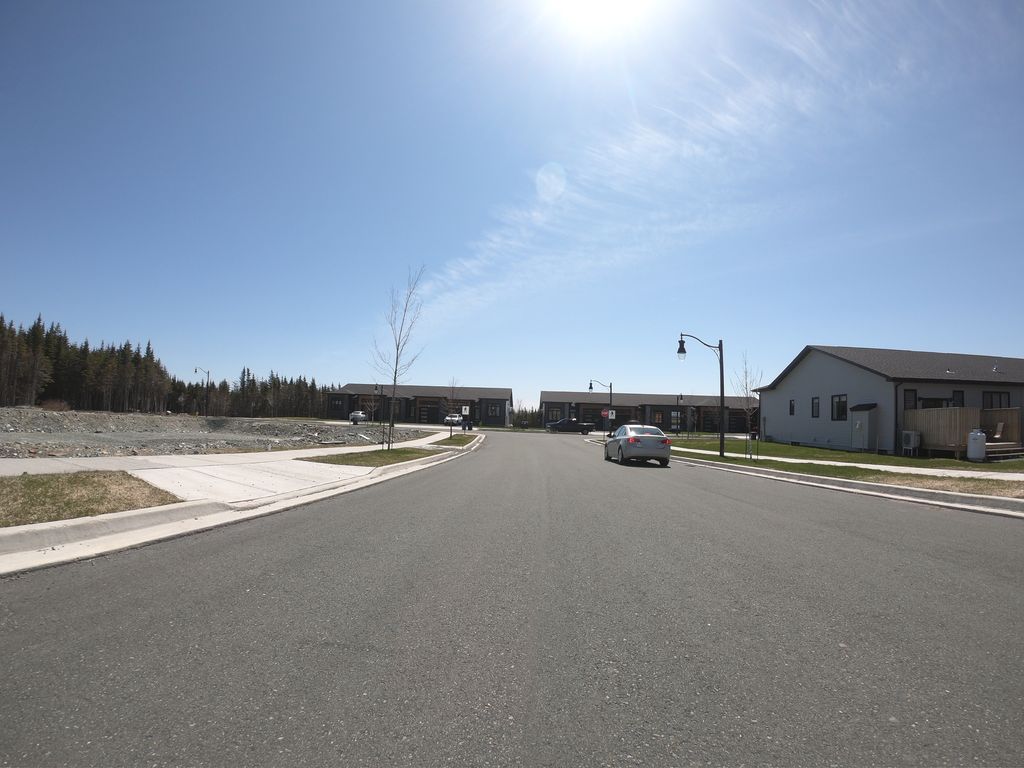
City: st_johns